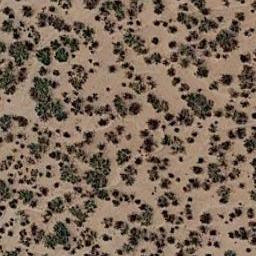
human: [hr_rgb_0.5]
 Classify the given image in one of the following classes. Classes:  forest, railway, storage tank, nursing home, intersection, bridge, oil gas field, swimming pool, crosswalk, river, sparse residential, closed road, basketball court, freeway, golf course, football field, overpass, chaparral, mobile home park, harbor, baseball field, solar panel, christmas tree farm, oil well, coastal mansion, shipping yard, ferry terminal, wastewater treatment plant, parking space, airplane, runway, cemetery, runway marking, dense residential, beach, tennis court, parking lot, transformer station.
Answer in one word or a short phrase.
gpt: chaparral